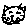
Label: cat